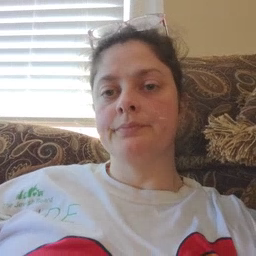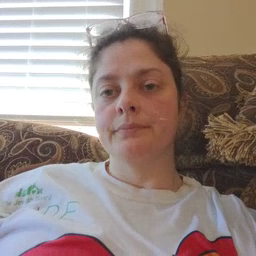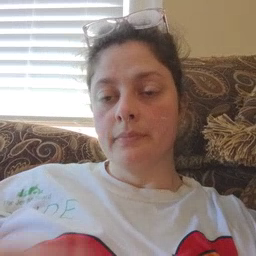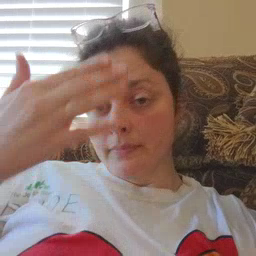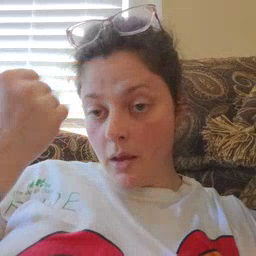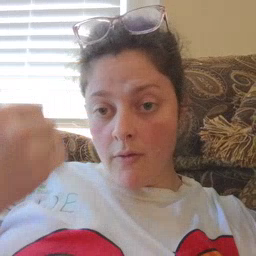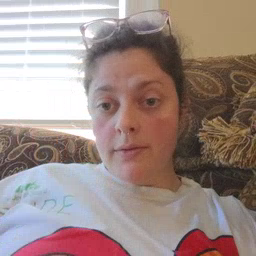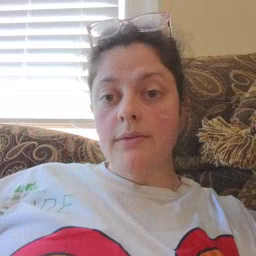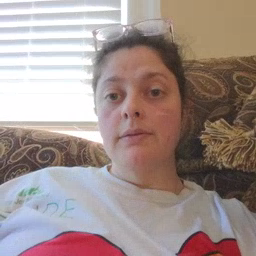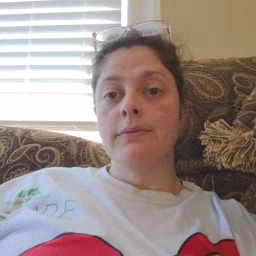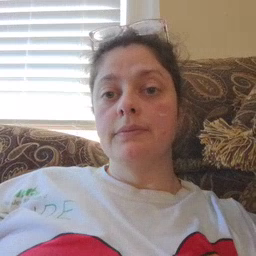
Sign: because